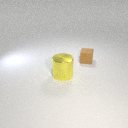
small brown rubber cube to the right of large yellow metal cylinder